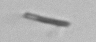
Label: fiber